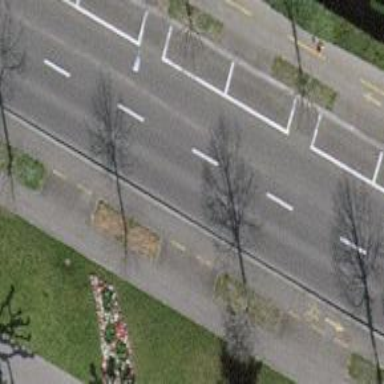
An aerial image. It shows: Avenue of trees.